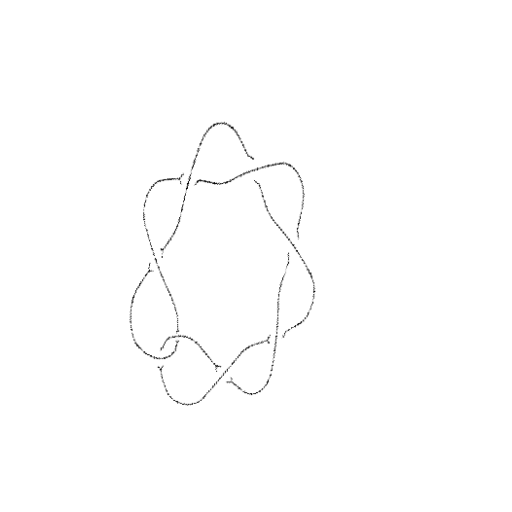
Crossing number: 8